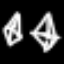
Label: diamond